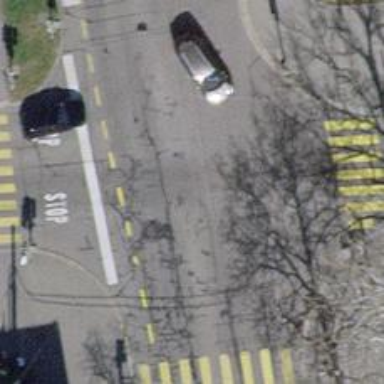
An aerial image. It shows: Road with traffic signals.